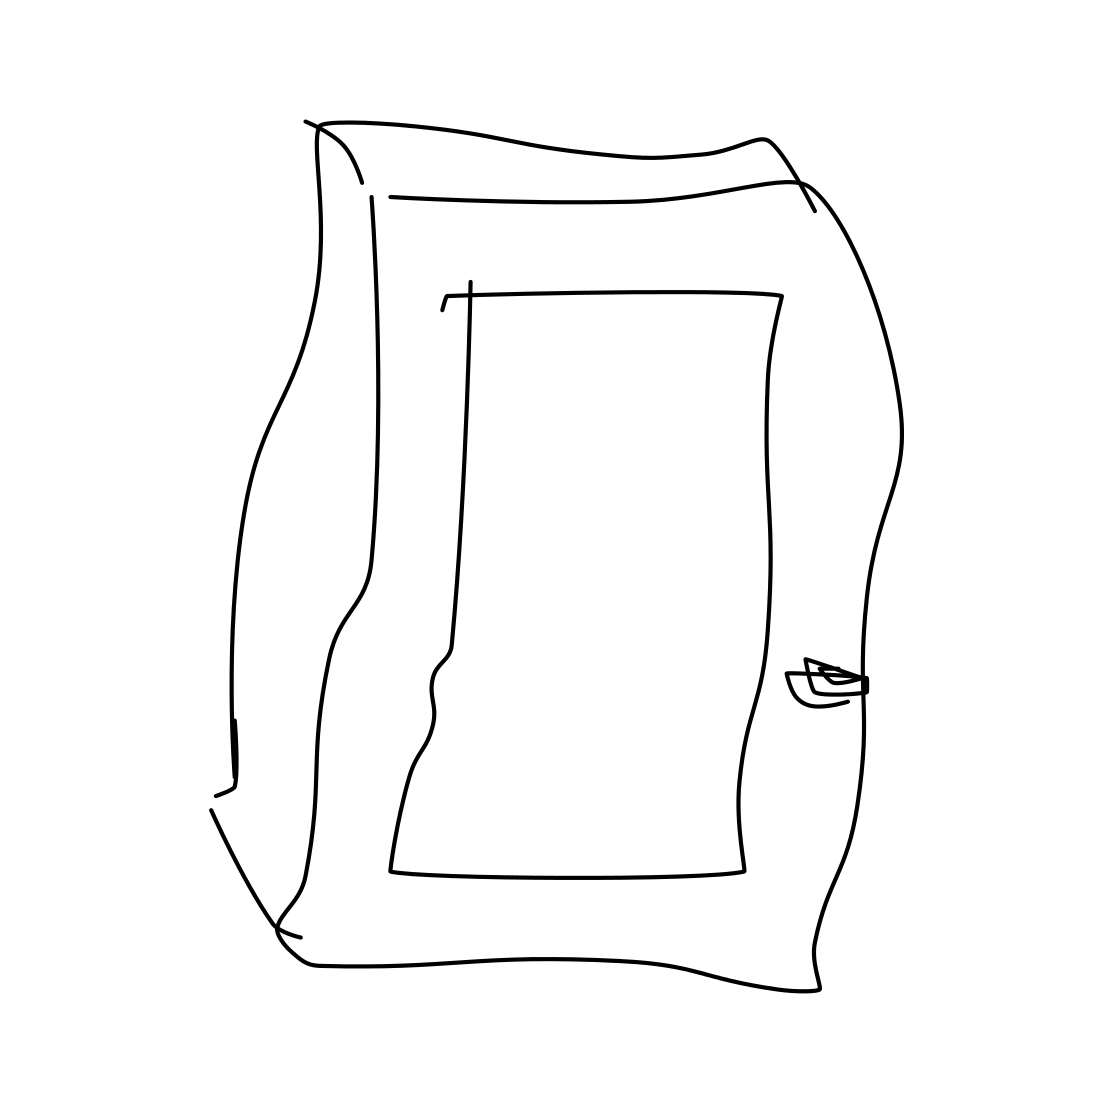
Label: cabinet